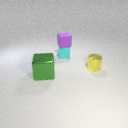
large green metal cube in front of small cyan rubber cube